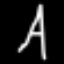
Label: The Eiffel Tower